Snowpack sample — Snodgrass Mountain, Crested Butte, Colorado (2/4/25, 12:06 PM MST)
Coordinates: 38.923, -106.968
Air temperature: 35 °F
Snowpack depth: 80 cm
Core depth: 30 cm
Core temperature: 35.6 °F
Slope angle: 14°, slope face: 78°
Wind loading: low
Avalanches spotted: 0
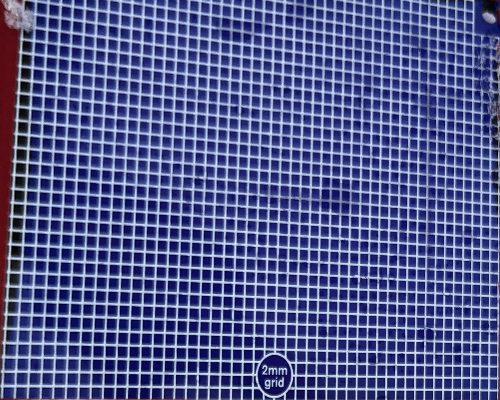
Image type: profile
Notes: No avalanches nearby, unusually warm weather for the last month reported by residents, Collected 25 yards from treeline